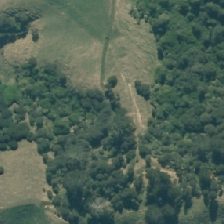
Land cover: grose_broom